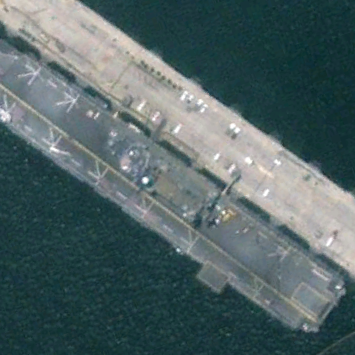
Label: assault